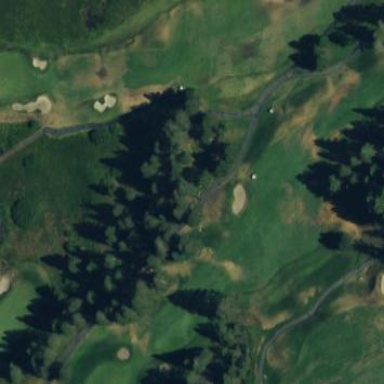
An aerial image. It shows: Rough grassy area used for golf.